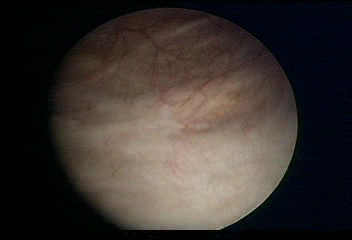
Modality: WLC
Class: Normal mucosa
Bladder cancer association: No